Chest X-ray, AP view. Patient: 47 years old, sex F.
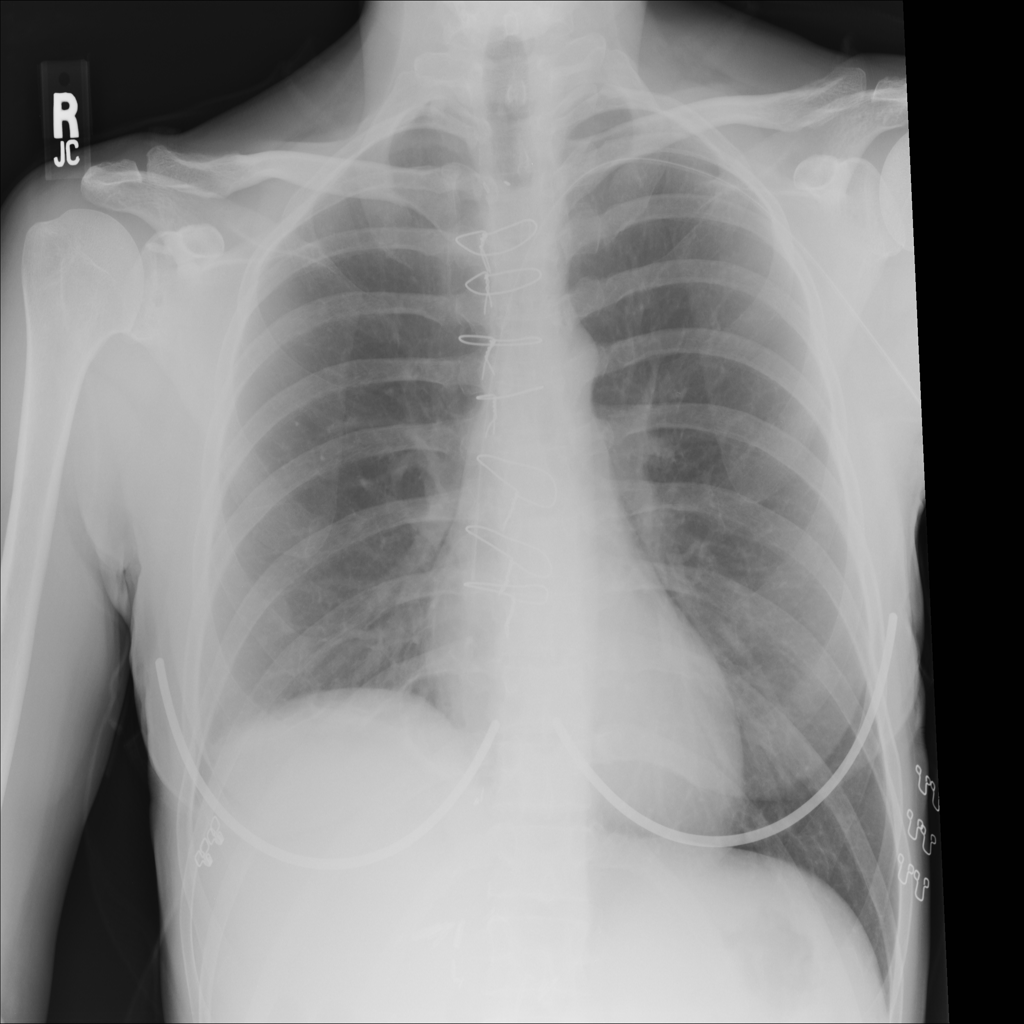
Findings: No Finding